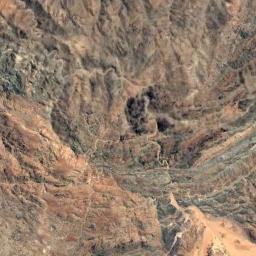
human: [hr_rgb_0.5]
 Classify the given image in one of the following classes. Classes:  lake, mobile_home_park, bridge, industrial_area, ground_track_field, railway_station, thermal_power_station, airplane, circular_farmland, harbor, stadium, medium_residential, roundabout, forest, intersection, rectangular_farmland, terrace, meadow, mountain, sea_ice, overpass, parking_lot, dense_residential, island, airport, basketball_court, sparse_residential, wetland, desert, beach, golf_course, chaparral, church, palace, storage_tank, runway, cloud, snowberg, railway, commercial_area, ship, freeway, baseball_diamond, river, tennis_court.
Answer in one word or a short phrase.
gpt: mountain